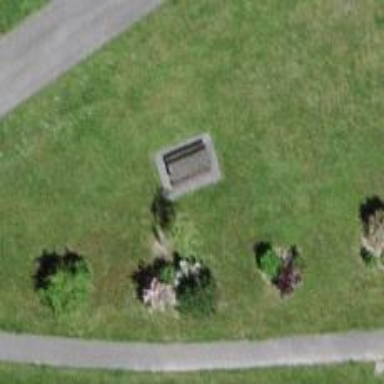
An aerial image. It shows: Picnic table located in leisure land area.